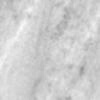
Label: change